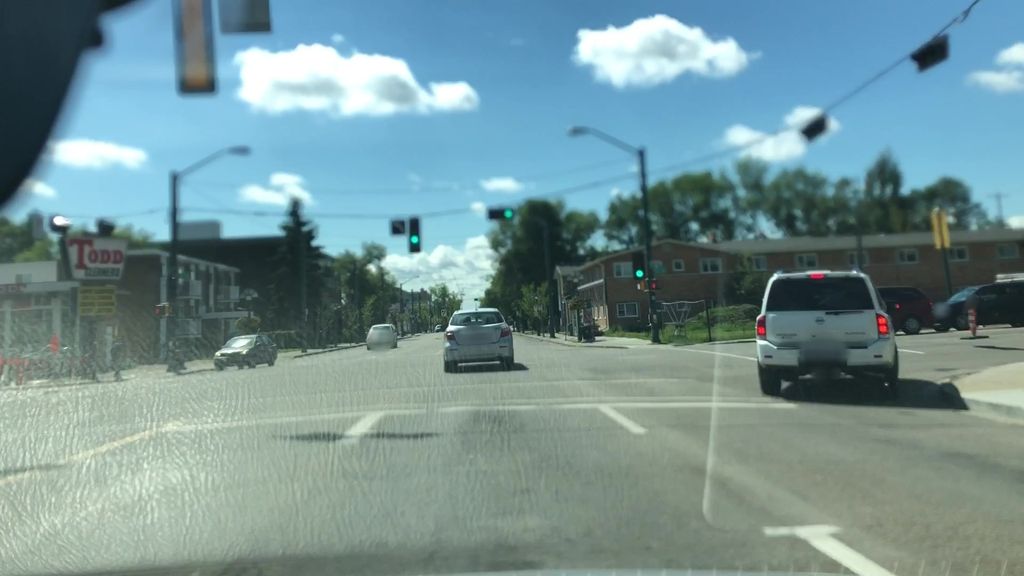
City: edmonton